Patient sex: M
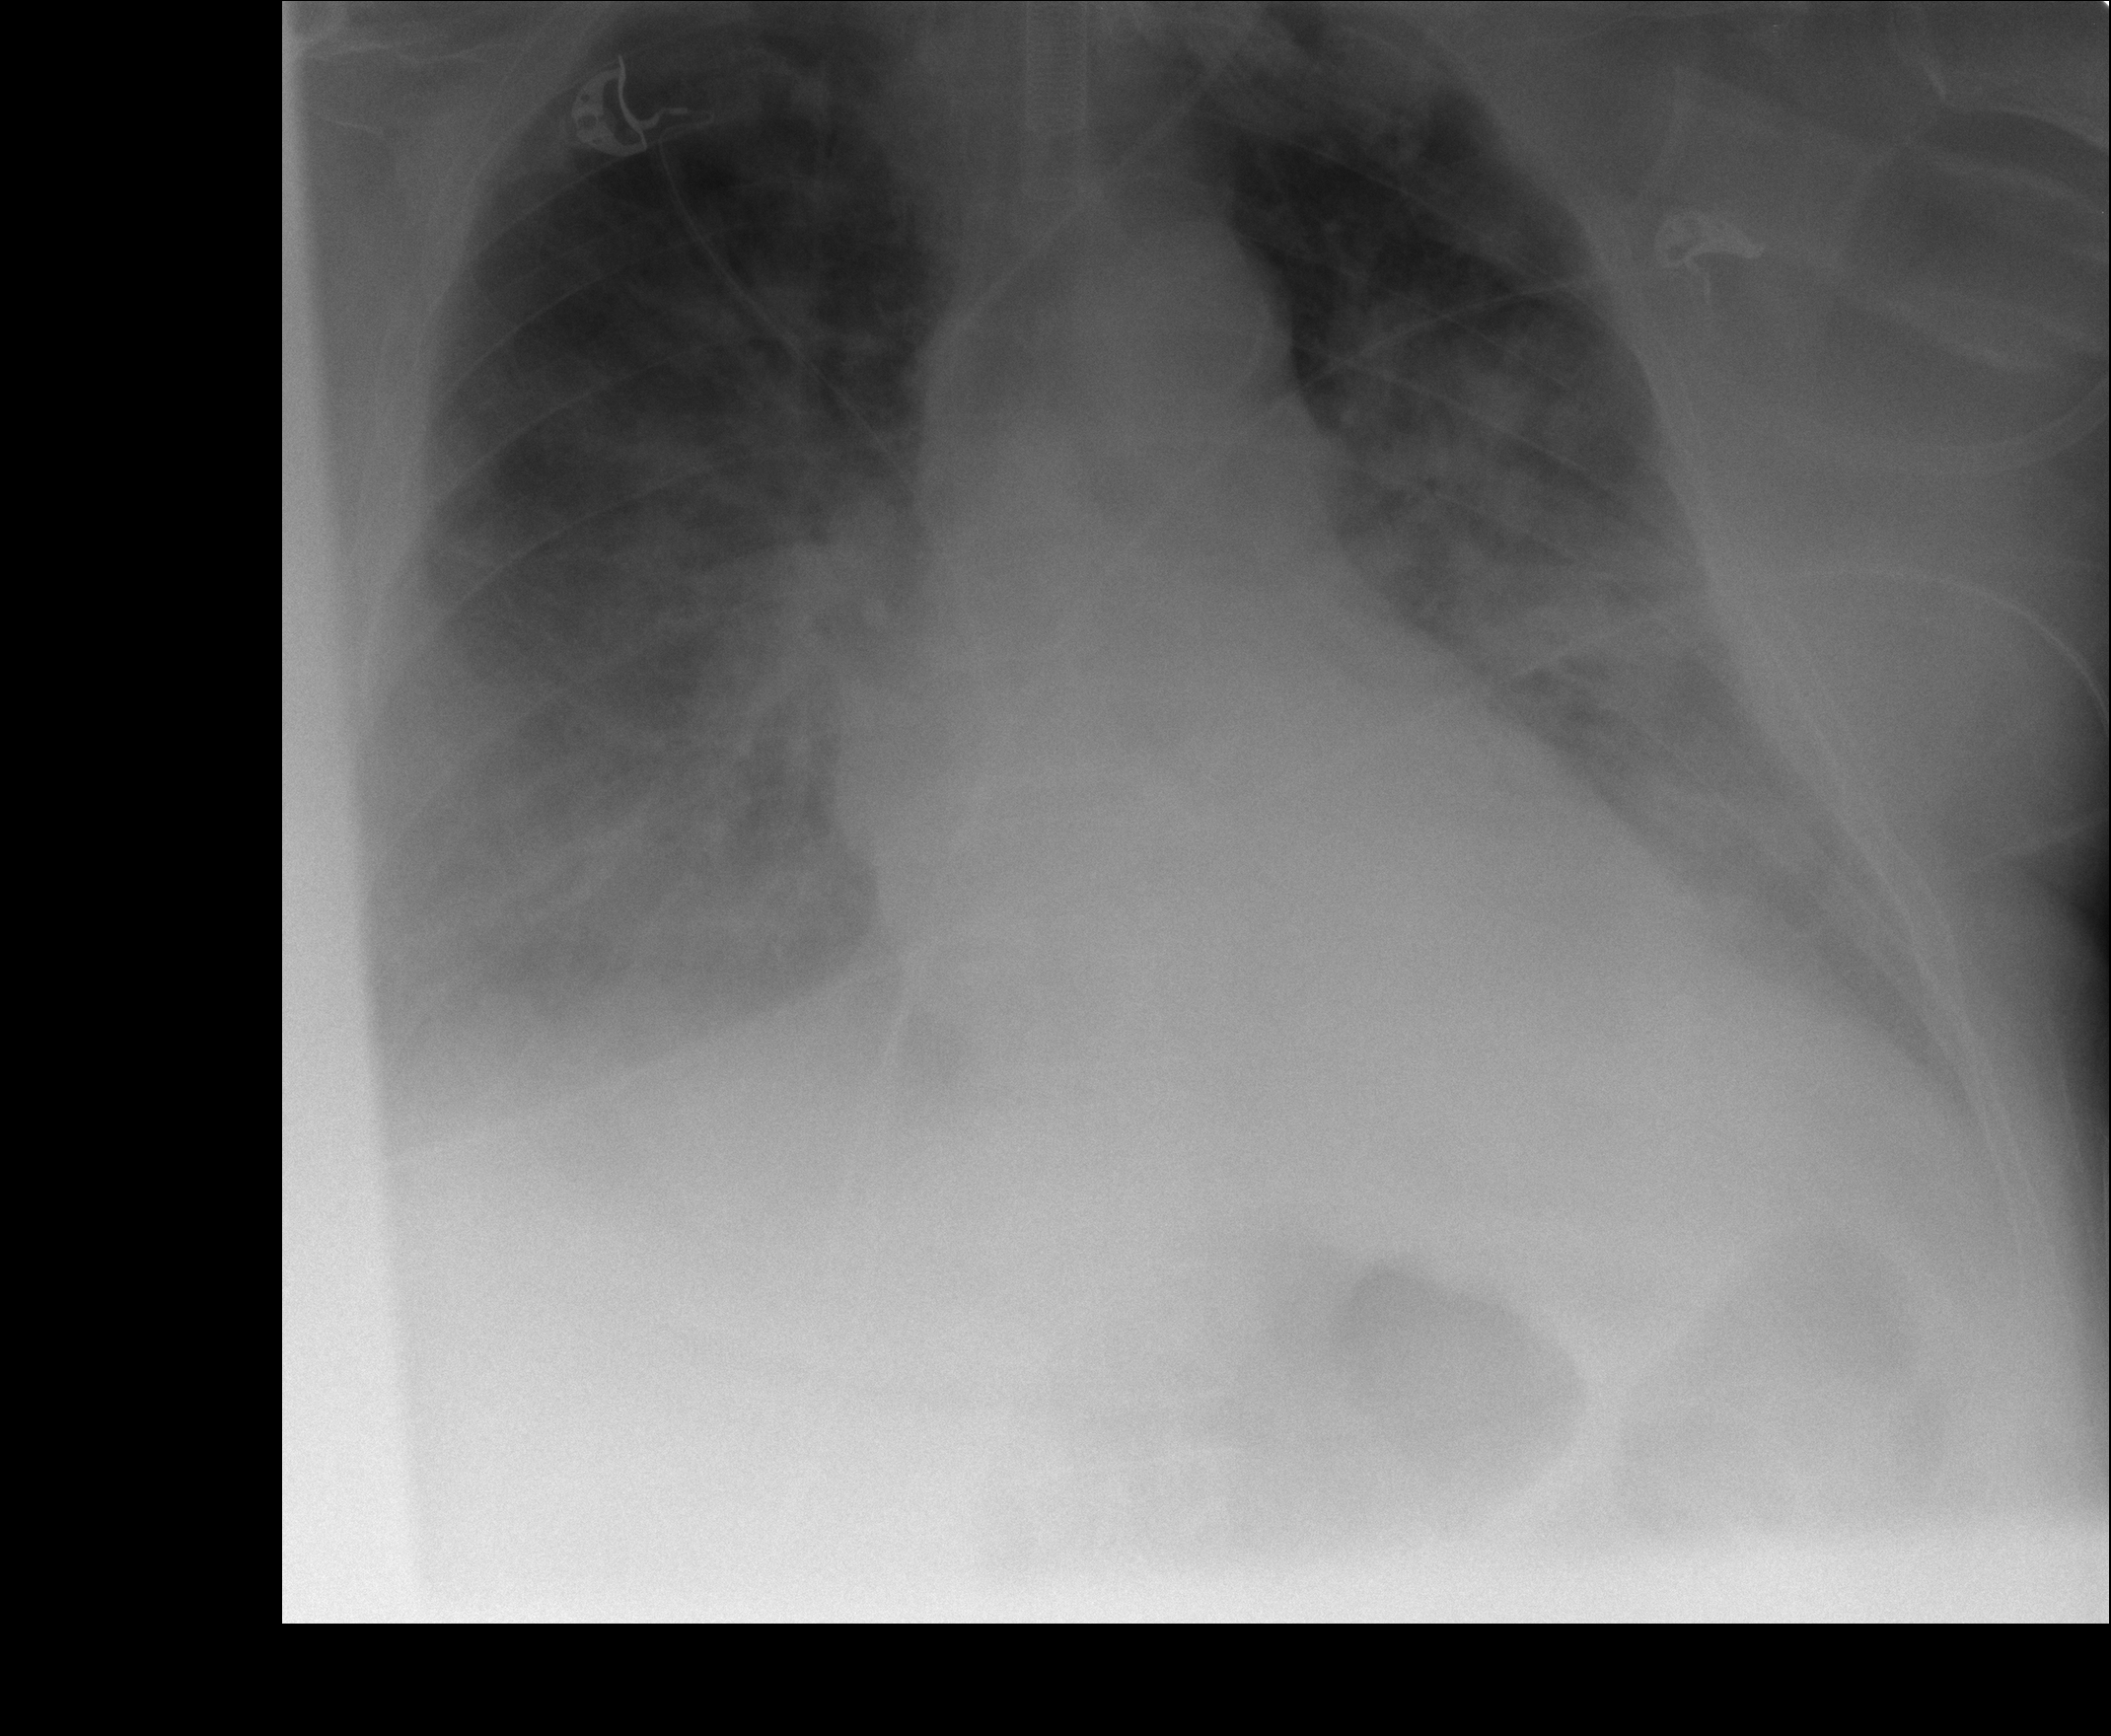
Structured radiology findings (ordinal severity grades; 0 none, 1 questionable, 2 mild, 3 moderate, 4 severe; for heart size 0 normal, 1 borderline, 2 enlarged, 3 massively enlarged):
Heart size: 1
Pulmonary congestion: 3
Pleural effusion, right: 2
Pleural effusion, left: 2
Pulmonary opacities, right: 2
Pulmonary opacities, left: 2
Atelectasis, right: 2
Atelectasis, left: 2